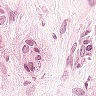
Metastatic tissue present: yes